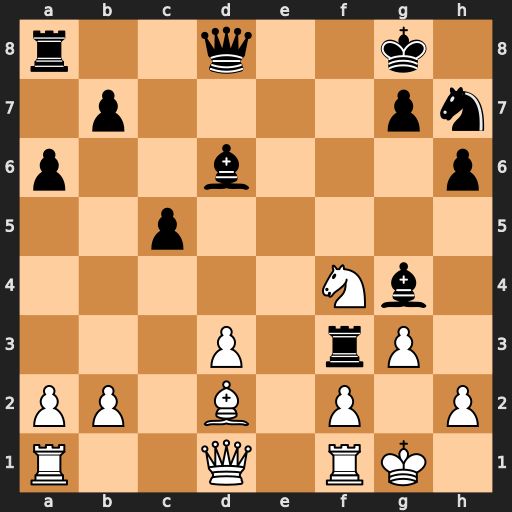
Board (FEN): r2q2k1/1p4pn/p2b3p/2p5/5Nb1/3P1rP1/PP1B1P1P/R2Q1RK1
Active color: w
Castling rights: -
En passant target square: -
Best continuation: Qb3+ Kf8 Ng6+